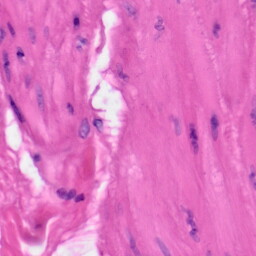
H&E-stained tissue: Skin